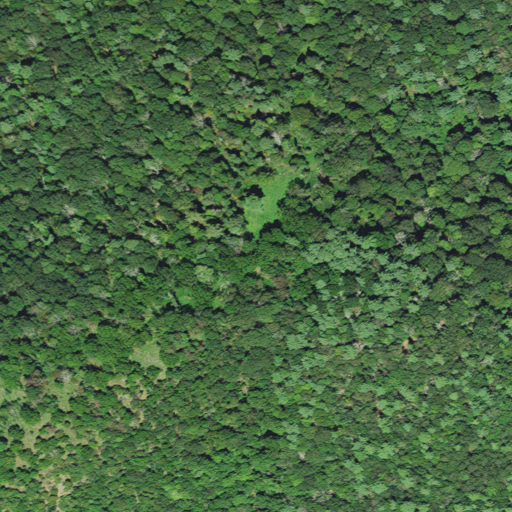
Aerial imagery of mountain in West Virginia named High Knob containing deciduous forest, mixed forest, and shrub